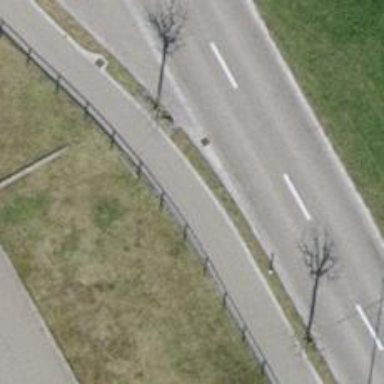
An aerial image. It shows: Asphalt cycleway.